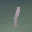
Label: 1